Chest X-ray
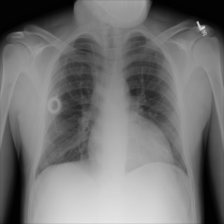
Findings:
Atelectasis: negative
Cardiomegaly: positive
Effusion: negative
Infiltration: negative
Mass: negative
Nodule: negative
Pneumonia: negative
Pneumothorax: negative
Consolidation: negative
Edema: negative
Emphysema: negative
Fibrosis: negative
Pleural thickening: negative
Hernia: negative